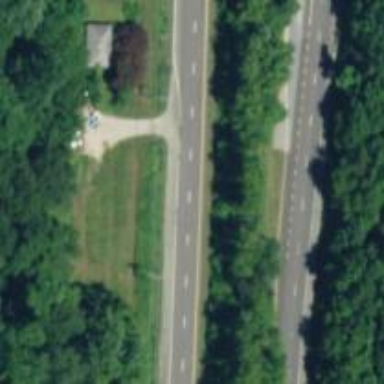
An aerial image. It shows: Trunk highway.